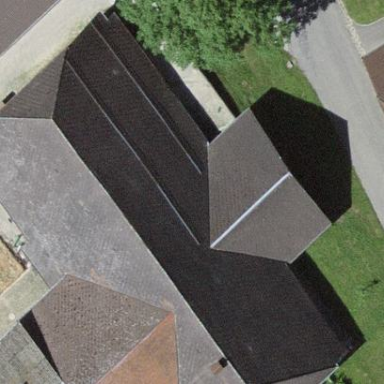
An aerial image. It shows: Farm building.